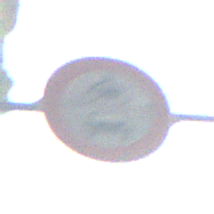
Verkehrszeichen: VerbotKraftfahrzeuge
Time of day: Midday
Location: Outdoor (Urban)
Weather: Clear
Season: NotSpecified
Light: Natural